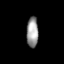
Tissue: lung
Cell type: Fibroblasts
Senescence score: 0.5883
Nuclear area (px): 352
Mean DAPI intensity: 151.634